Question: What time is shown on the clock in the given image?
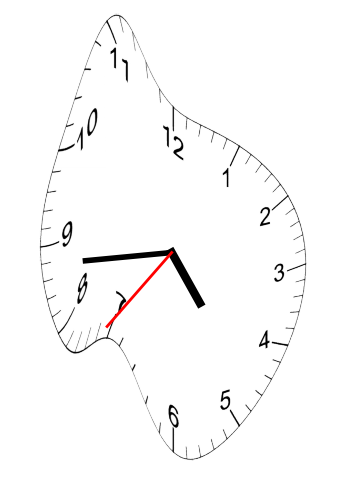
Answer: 04:43:36